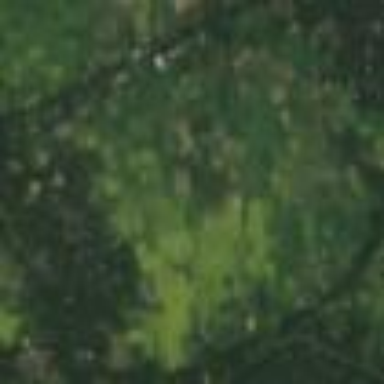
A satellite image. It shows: Agricultural meadow.